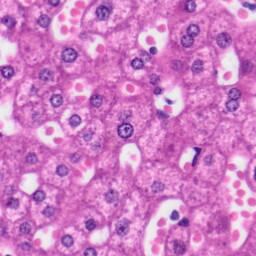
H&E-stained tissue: Liver